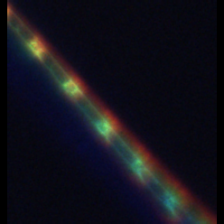
Taxon: Leptocylindrus
Group: Diatoms